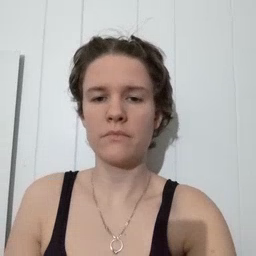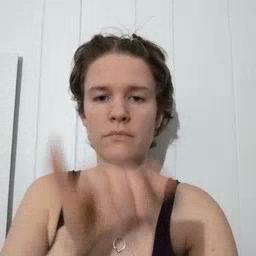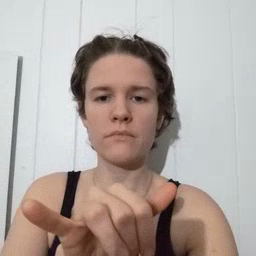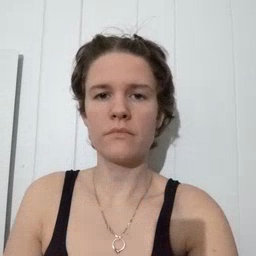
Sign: that